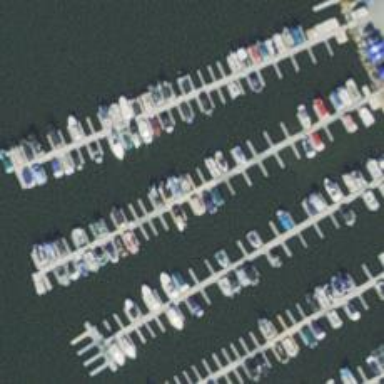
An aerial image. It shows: Man-made pier.